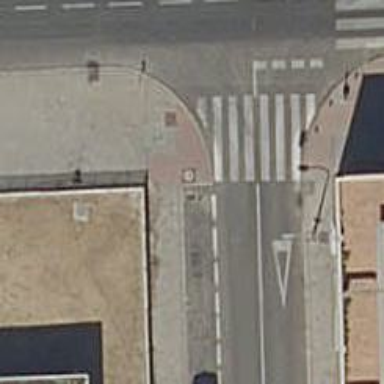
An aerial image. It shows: Uncontrolled crossing on the road.